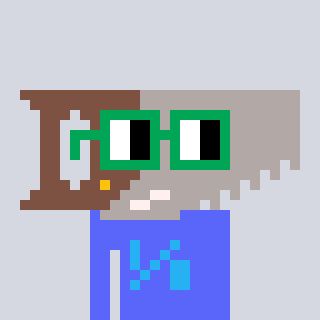
a pixel art character with square green glasses, a saw-shaped head and a purple-colored body on a cool background